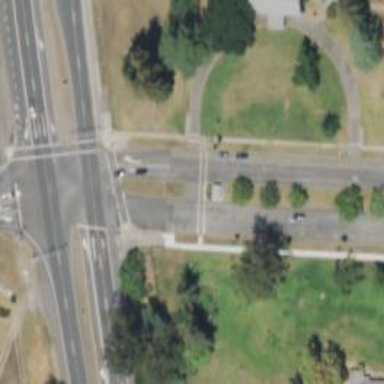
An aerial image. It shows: Asphalt footway with uncontrolled crossing. The crossing has lines markings.